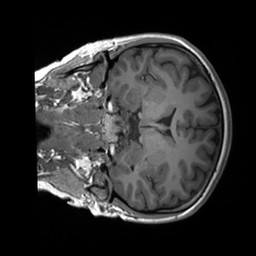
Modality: T1w
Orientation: coronal
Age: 24
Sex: female
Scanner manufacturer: siemens
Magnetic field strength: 3 T
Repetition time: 1.8 s
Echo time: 0.00232 s